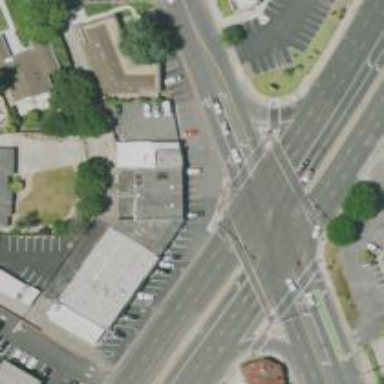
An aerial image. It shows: Marked crossing on the road.